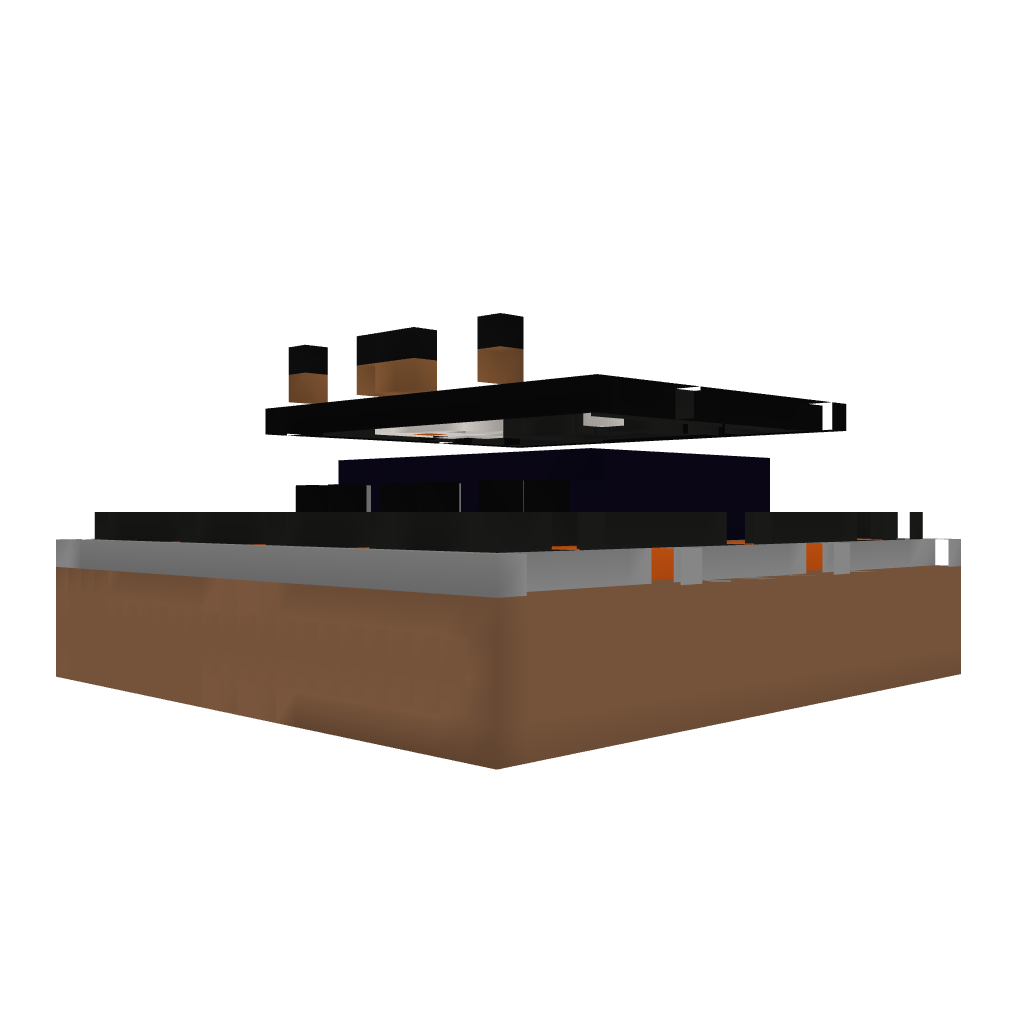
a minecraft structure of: Modern Style Bank